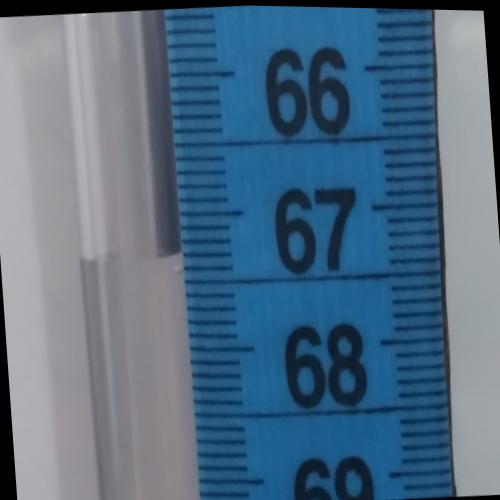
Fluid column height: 67.3 cm